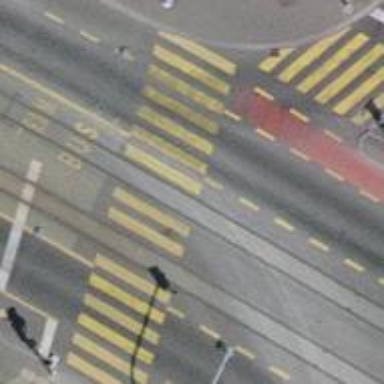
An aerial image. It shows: Road crossing with traffic signals.